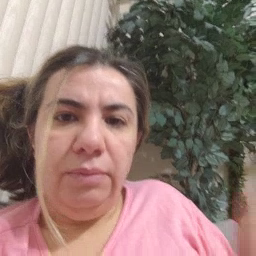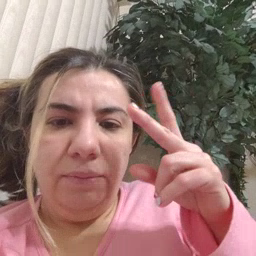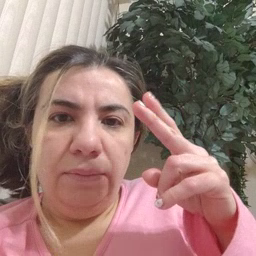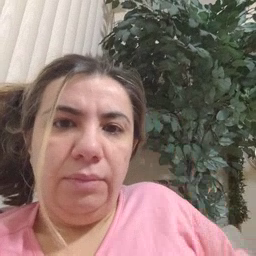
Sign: scissors